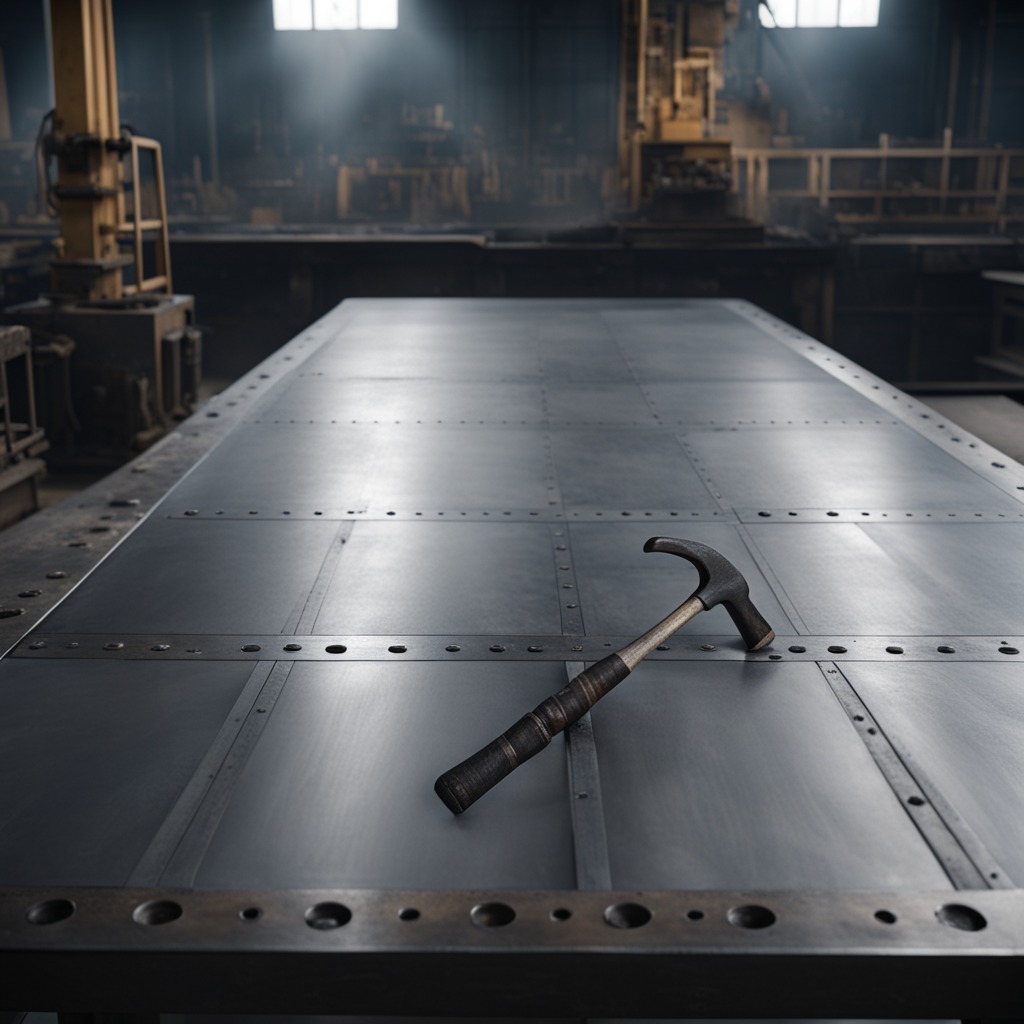
A hammer is lying on the cold steel table in a mining workshop.